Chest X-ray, PA view. Patient: 64 years old, sex F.
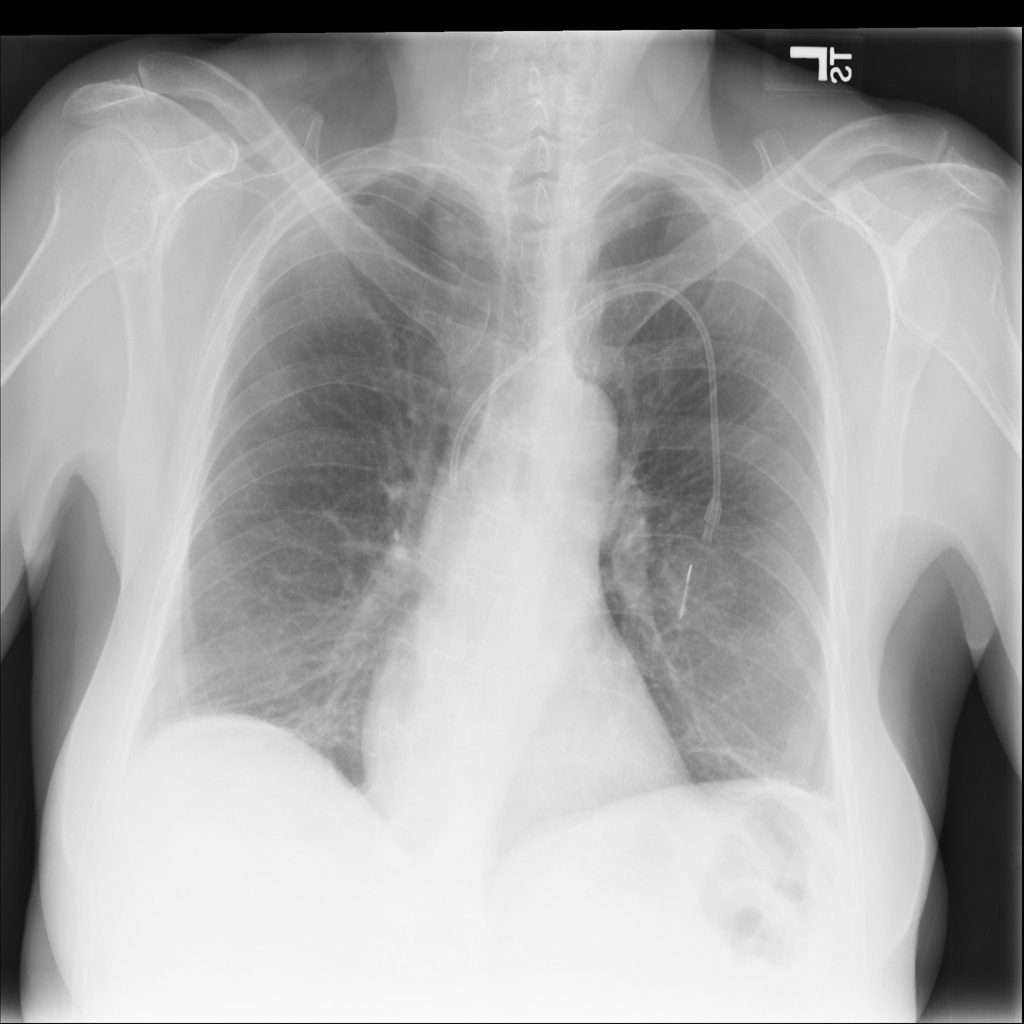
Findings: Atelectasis